Frequency: 85000
Velocity: 0,2635
Power: 15
Pulse duration: 0,0000001
Pass count: 1
Magnification: 10
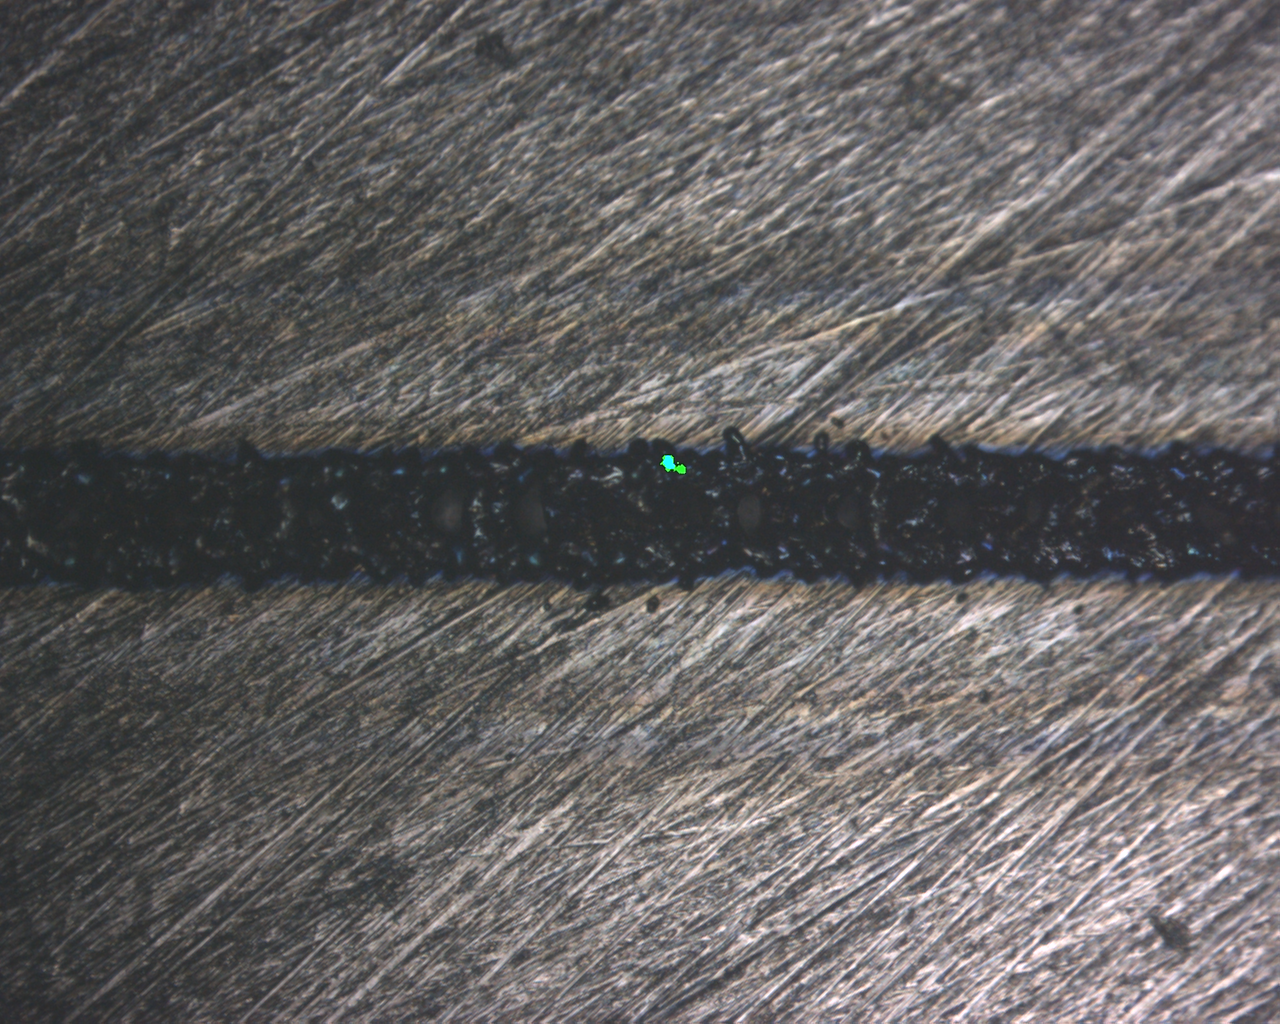
Measured width: 138.819
Other width: 53.181